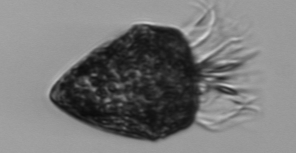
Label: Strombidium_morphotype2